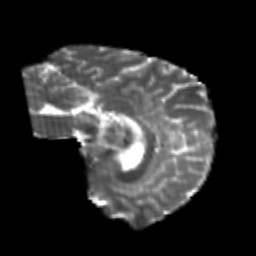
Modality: T2w
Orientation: sagittal
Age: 24
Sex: male
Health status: healthy
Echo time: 0.074 s